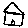
Label: house